Field crop: tomato
Growth stage: 2
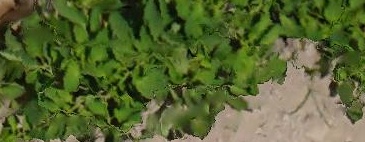
Species: tomato